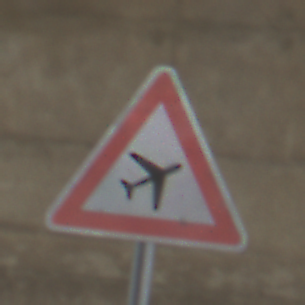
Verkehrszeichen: FlugbetriebLinks
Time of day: Midday
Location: Roofed (Beach)
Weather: Overcast
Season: NotSpecified
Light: Natural